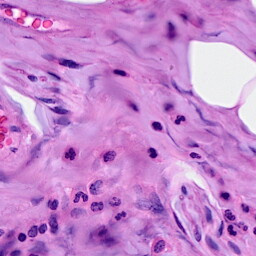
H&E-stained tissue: Breast